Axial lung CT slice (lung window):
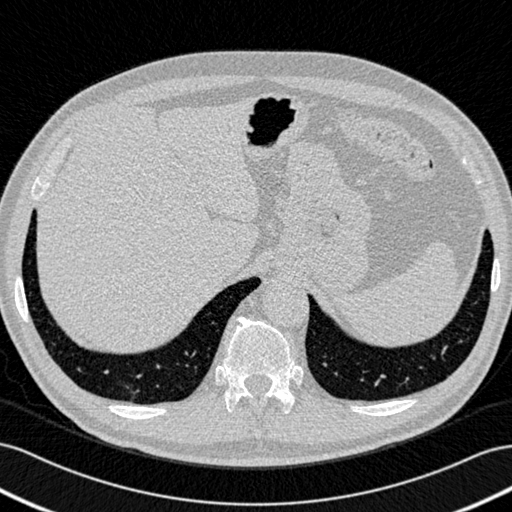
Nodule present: no